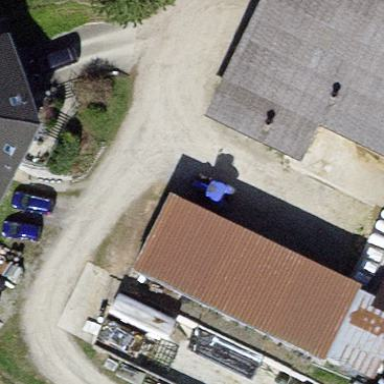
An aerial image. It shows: Barn.